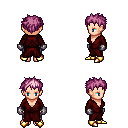
a pixel art fantasy rpg character, female body template, human, light skin, red robe, metal pants, pink bedhead hairstyle, metal gloves, gold boots, four views (front, back, left, right), 2x2 character sprite sheet, small pixel art, hard edges, no anti-aliasing